Current action and preconditions to check: trajectory_clear

Your task: For each precondition in the list above, predict whether it will hold at this action.

Consider the current scene as observed from the mobile robot's camera, and analyze the predicted future states of all dynamic agents (e.g., people, animals, vehicles, or any moving entities) within the NEXT SECOND.

IMPORTANT: Only answer "very likely" if you are absolutely certain—based on strong, clear evidence—that a dynamic agent will violate the precondition in the predicted future state. Do NOT answer "very likely" for unlikely, ambiguous, or low-probability risks.

Ask yourself for each precondition: Is there a high probability, with clear and convincing evidence, that the predicted future states of any dynamic agent will interfere with the predicted future state of the currently executing action within the NEXT SECOND, causing that precondition to fail?

Assess the risk level based on these predictions. Use "likely" or "very likely" if motions create a clear risk of interference.

Use "neutral" or "improbable" if agents are nearby but their predicted paths are clearly diverging or non-conflicting.

Failure Risk Categories: "very improbable", "improbable", "neutral", "likely", "very likely"

Answer Format: Output ONLY the probability_of_failure value from these categories: "very improbable", "improbable", "neutral", "likely", "very likely"

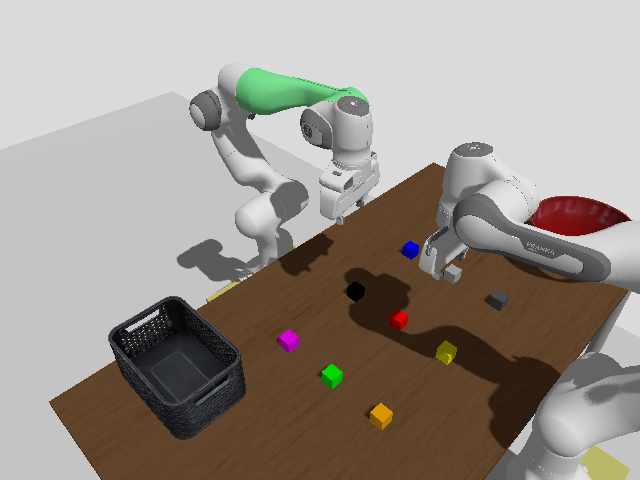

Answer: neutral